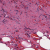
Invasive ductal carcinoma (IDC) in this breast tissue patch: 0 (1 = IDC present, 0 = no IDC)